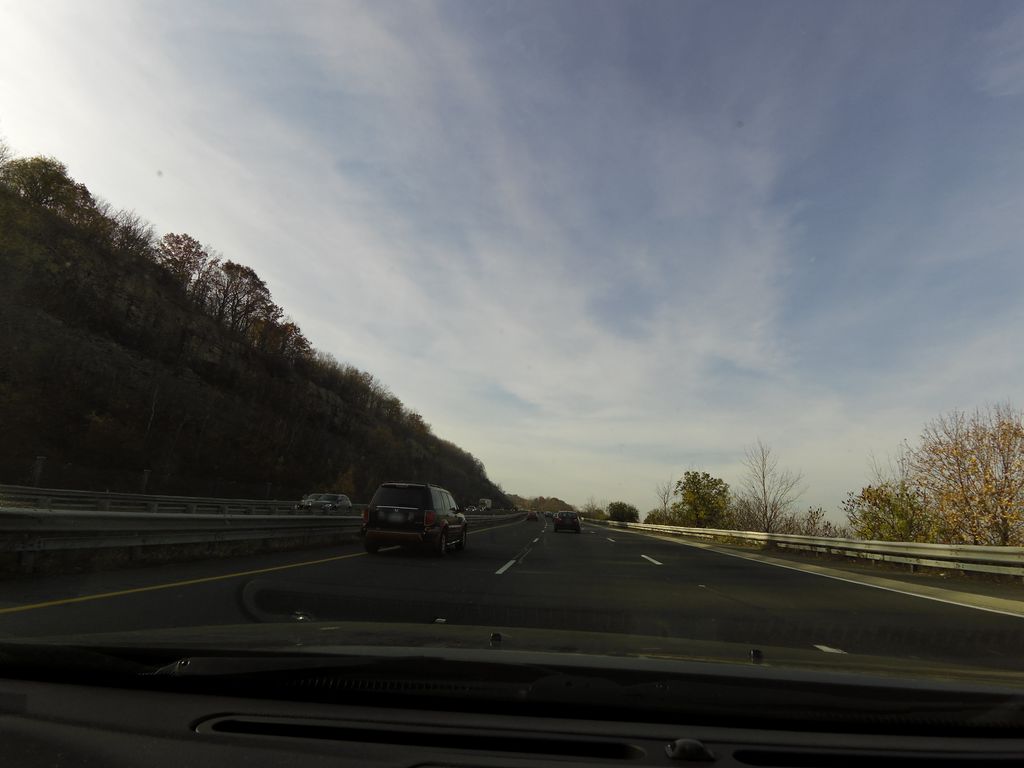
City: hamilton